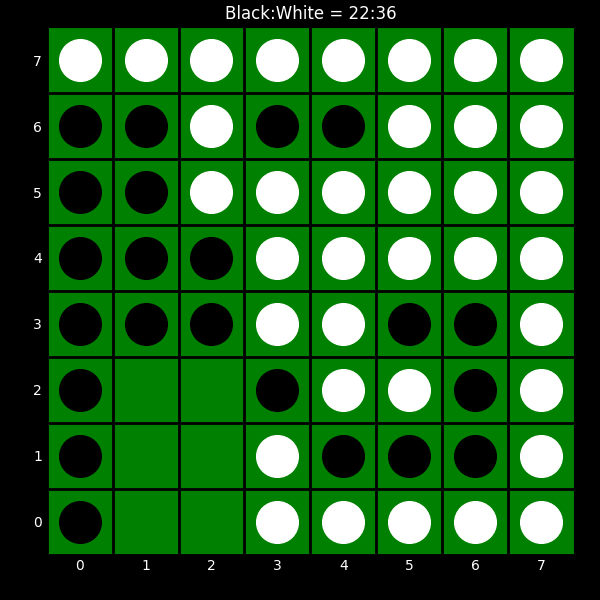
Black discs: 22
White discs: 36